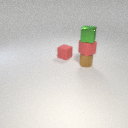
small red rubber cube to the left of small brown metal cylinder